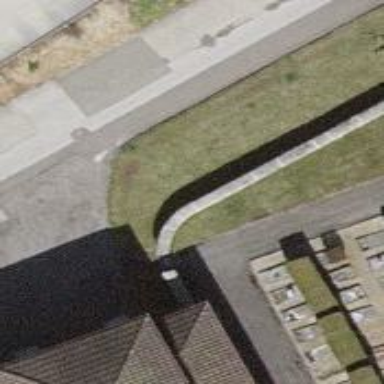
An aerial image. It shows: Stone wall.